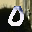
Label: 0